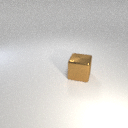
large brown metal cube